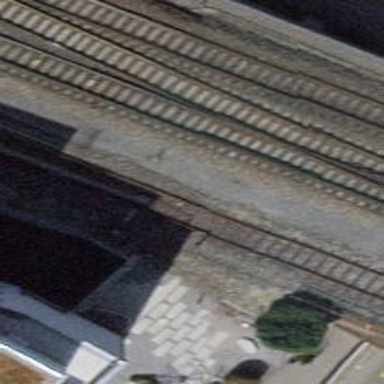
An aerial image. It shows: Single-track railway spur.